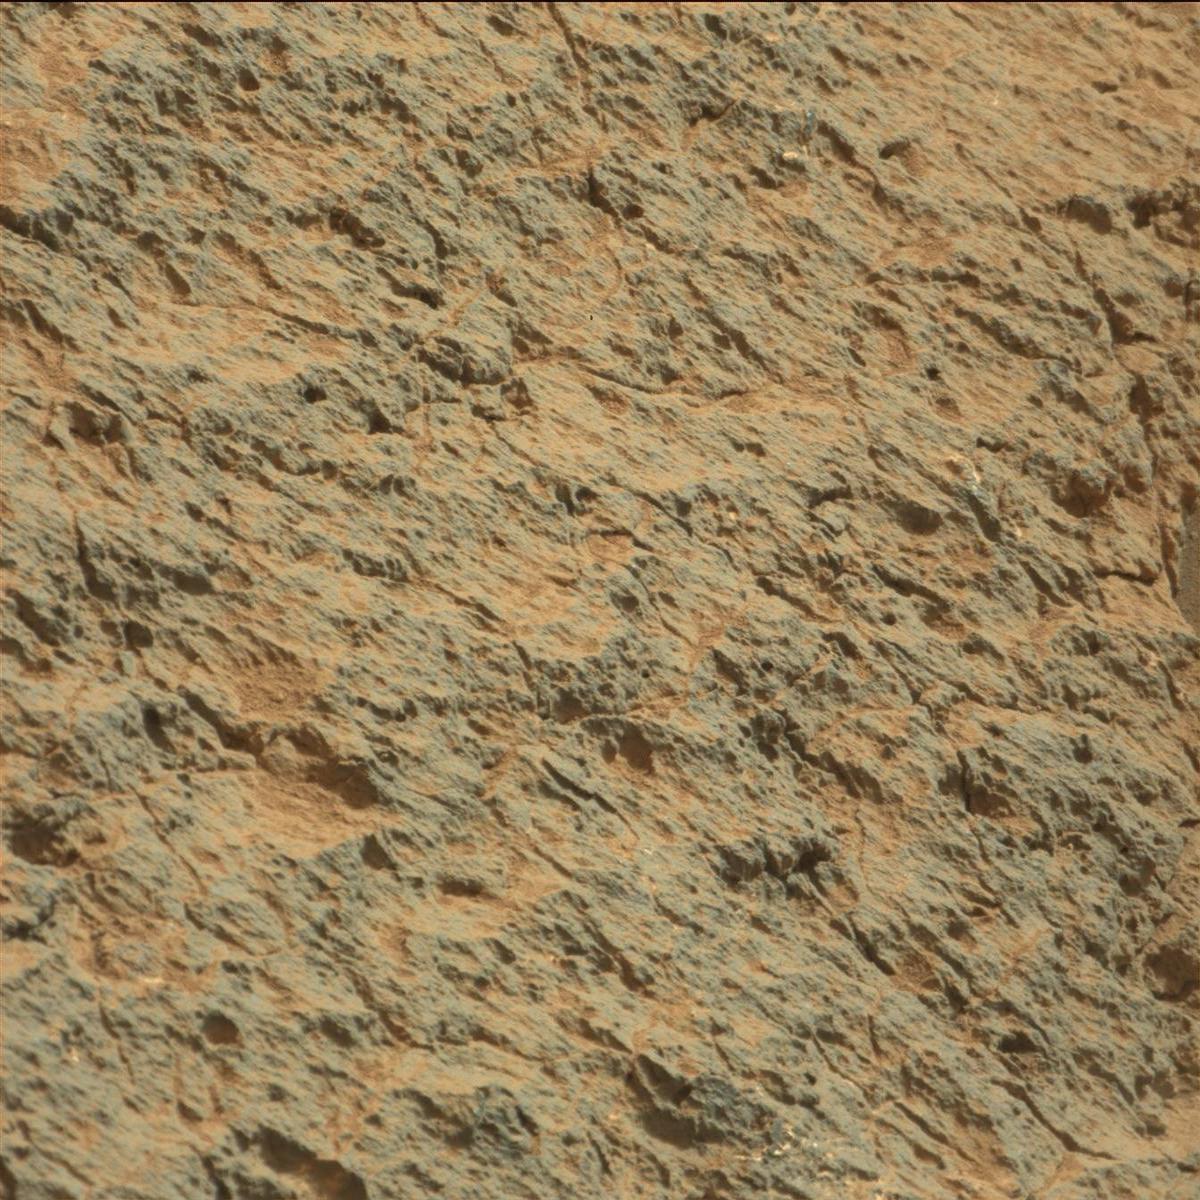
Terrain classes present: Bedrock, Sand / Soil